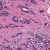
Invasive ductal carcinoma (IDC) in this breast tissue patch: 1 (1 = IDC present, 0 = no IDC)